Question: I have apsx page that has the following simple code:
'''
<%@ Page Title="" Language="C#" MasterPageFile="~/Team.master" AutoEventWireup="True" Inherits="Lib.team" Codebehind="team.aspx.cs" %>
<asp:Content ID="Content2" ContentPlaceHolderID="MainContent" Runat="Server">
<asp:GridView ID="GridView1" runat="server">
</asp:GridView>
</asp:Content>
'''
My Behind code is as follow:
'''
using System;
using System.Collections.Generic;
using System.Linq;
using System.Web;
using System.Web.UI;
using System.Web.UI.WebControls;
using System.Data.SqlClient;
using System.Data;
namespace Lib
{
public partial class team : System.Web.UI.Page
{
protected void Page_Load(object sender, EventArgs e)
{
SqlDataReader reader = DBData.ExecuteQuery("SELECT * FROM tblTeam");
GridView1. //This is where the error is
}
}
}
'''
My problem is I can't seem to get the behind code to recognize the control variable GridView1. I am using a web application in VS2010 and below is my project tree:

I think it is something very simple that I missed. I tried to recheck my namespace, my inherit clause, recompile the project. Any help or guidance would be greatly appreciated.
Thanks
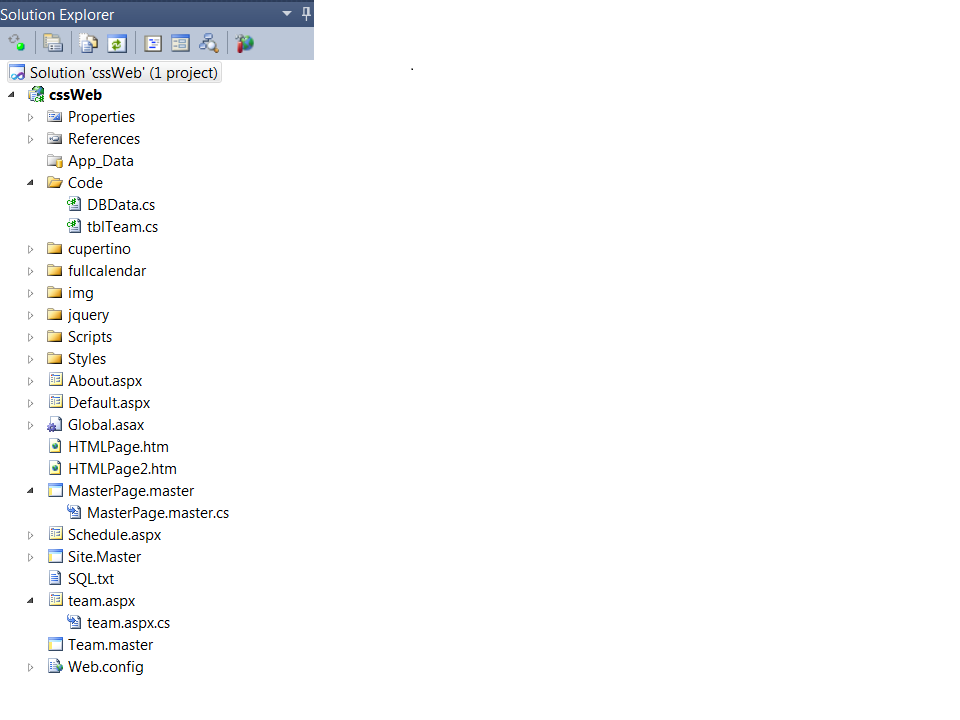
Answer: I tried all of the steps everyone suggested but no luck... I'm not quite sure why. However, I have a work around as mentioned in one of the comment I wrote. Basically I just convert my project into a Web Site Project and not a web application.
thank you everyone.